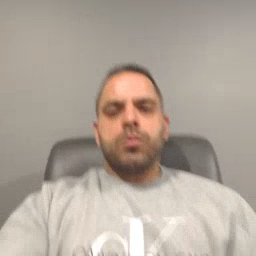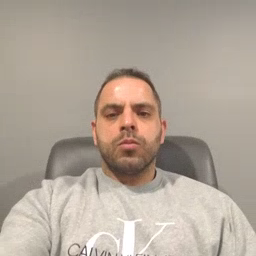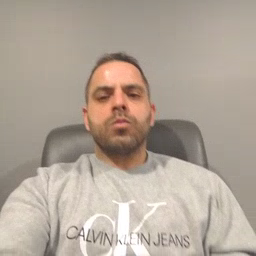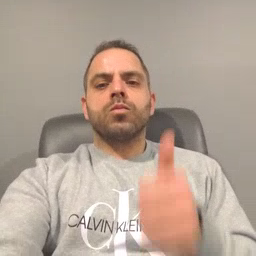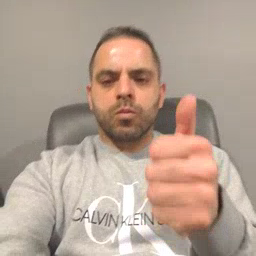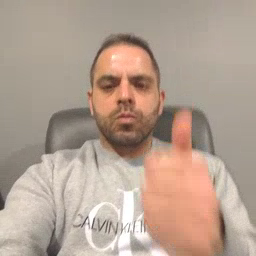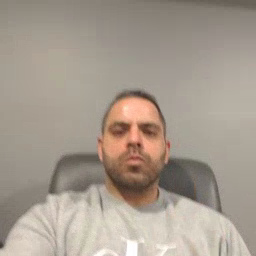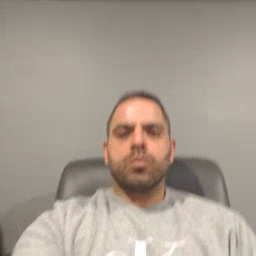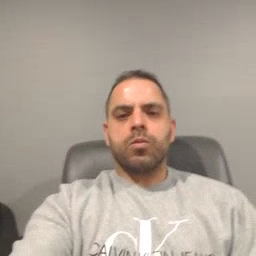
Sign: yourself